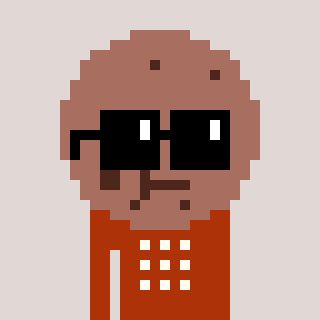
a pixel art character with square black sunglasses, a cookie-shaped head and a hotbrown-colored body on a warm background